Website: home-depot
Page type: account-dashboard
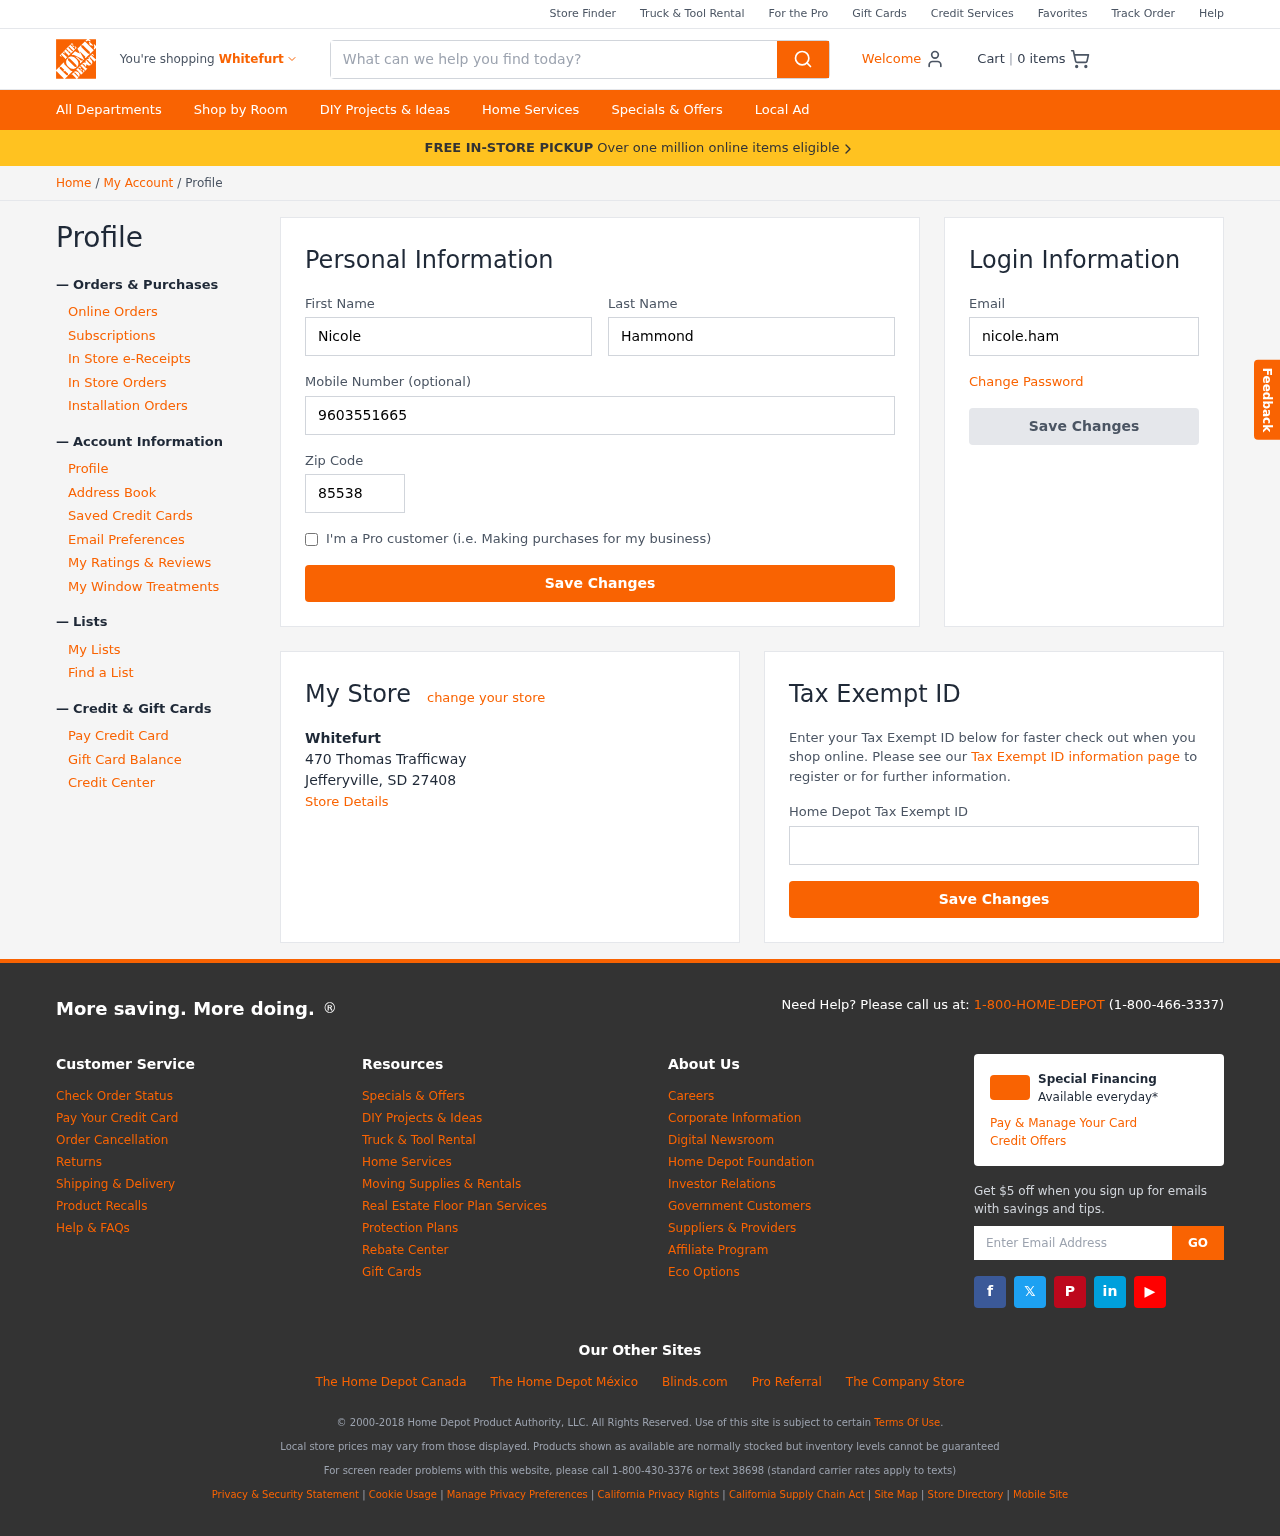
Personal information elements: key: PII_CITY
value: Whitefurt
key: PII_EMAIL
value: nicole.hammond@gmail.com
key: PII_FIRSTNAME
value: Nicole
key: PII_LASTNAME
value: Hammond
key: PII_LOCATION1_CITY_STATE_ZIP
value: Jefferyville, SD 27408
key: PII_LOCATION1_NAME
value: Whitefurt
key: PII_LOCATION1_STREET
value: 470 Thomas Trafficway
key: PII_PHONE
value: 9603551665
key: PII_POSTCODE
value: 85538
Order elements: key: ORDER_NUM_ITEMS
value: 0
Search elements: key: HEADER_SEARCH
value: What can we help you find today?